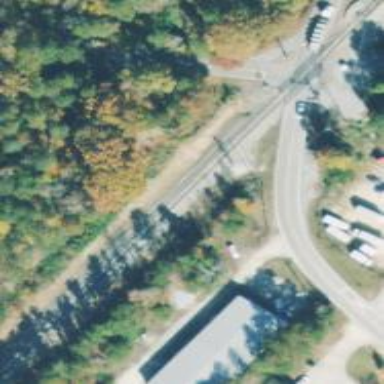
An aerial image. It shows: Railway signal.